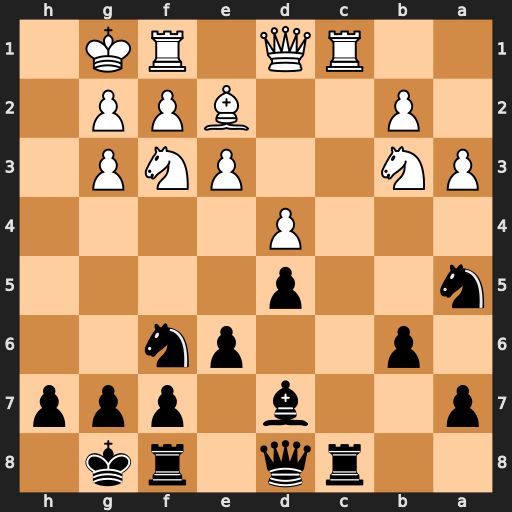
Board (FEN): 2rq1rk1/p2b1ppp/1p2pn2/n2p4/3P4/PN2PNP1/1P2BPP1/2RQ1RK1
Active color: b
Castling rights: -
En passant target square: -
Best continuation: Ba4 Rxc8 Qxc8